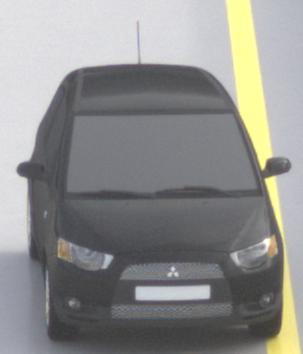
Make: Mitsubishi
Model: Colt 1.1
Detailed model: Colt (VI)
Model produced from: 2008/11
Model produced until: 2010/10
Doors: 3
Color: black
Road condition: wet road
Daytime: morning or afternoon
Contrast: low contrast